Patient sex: M
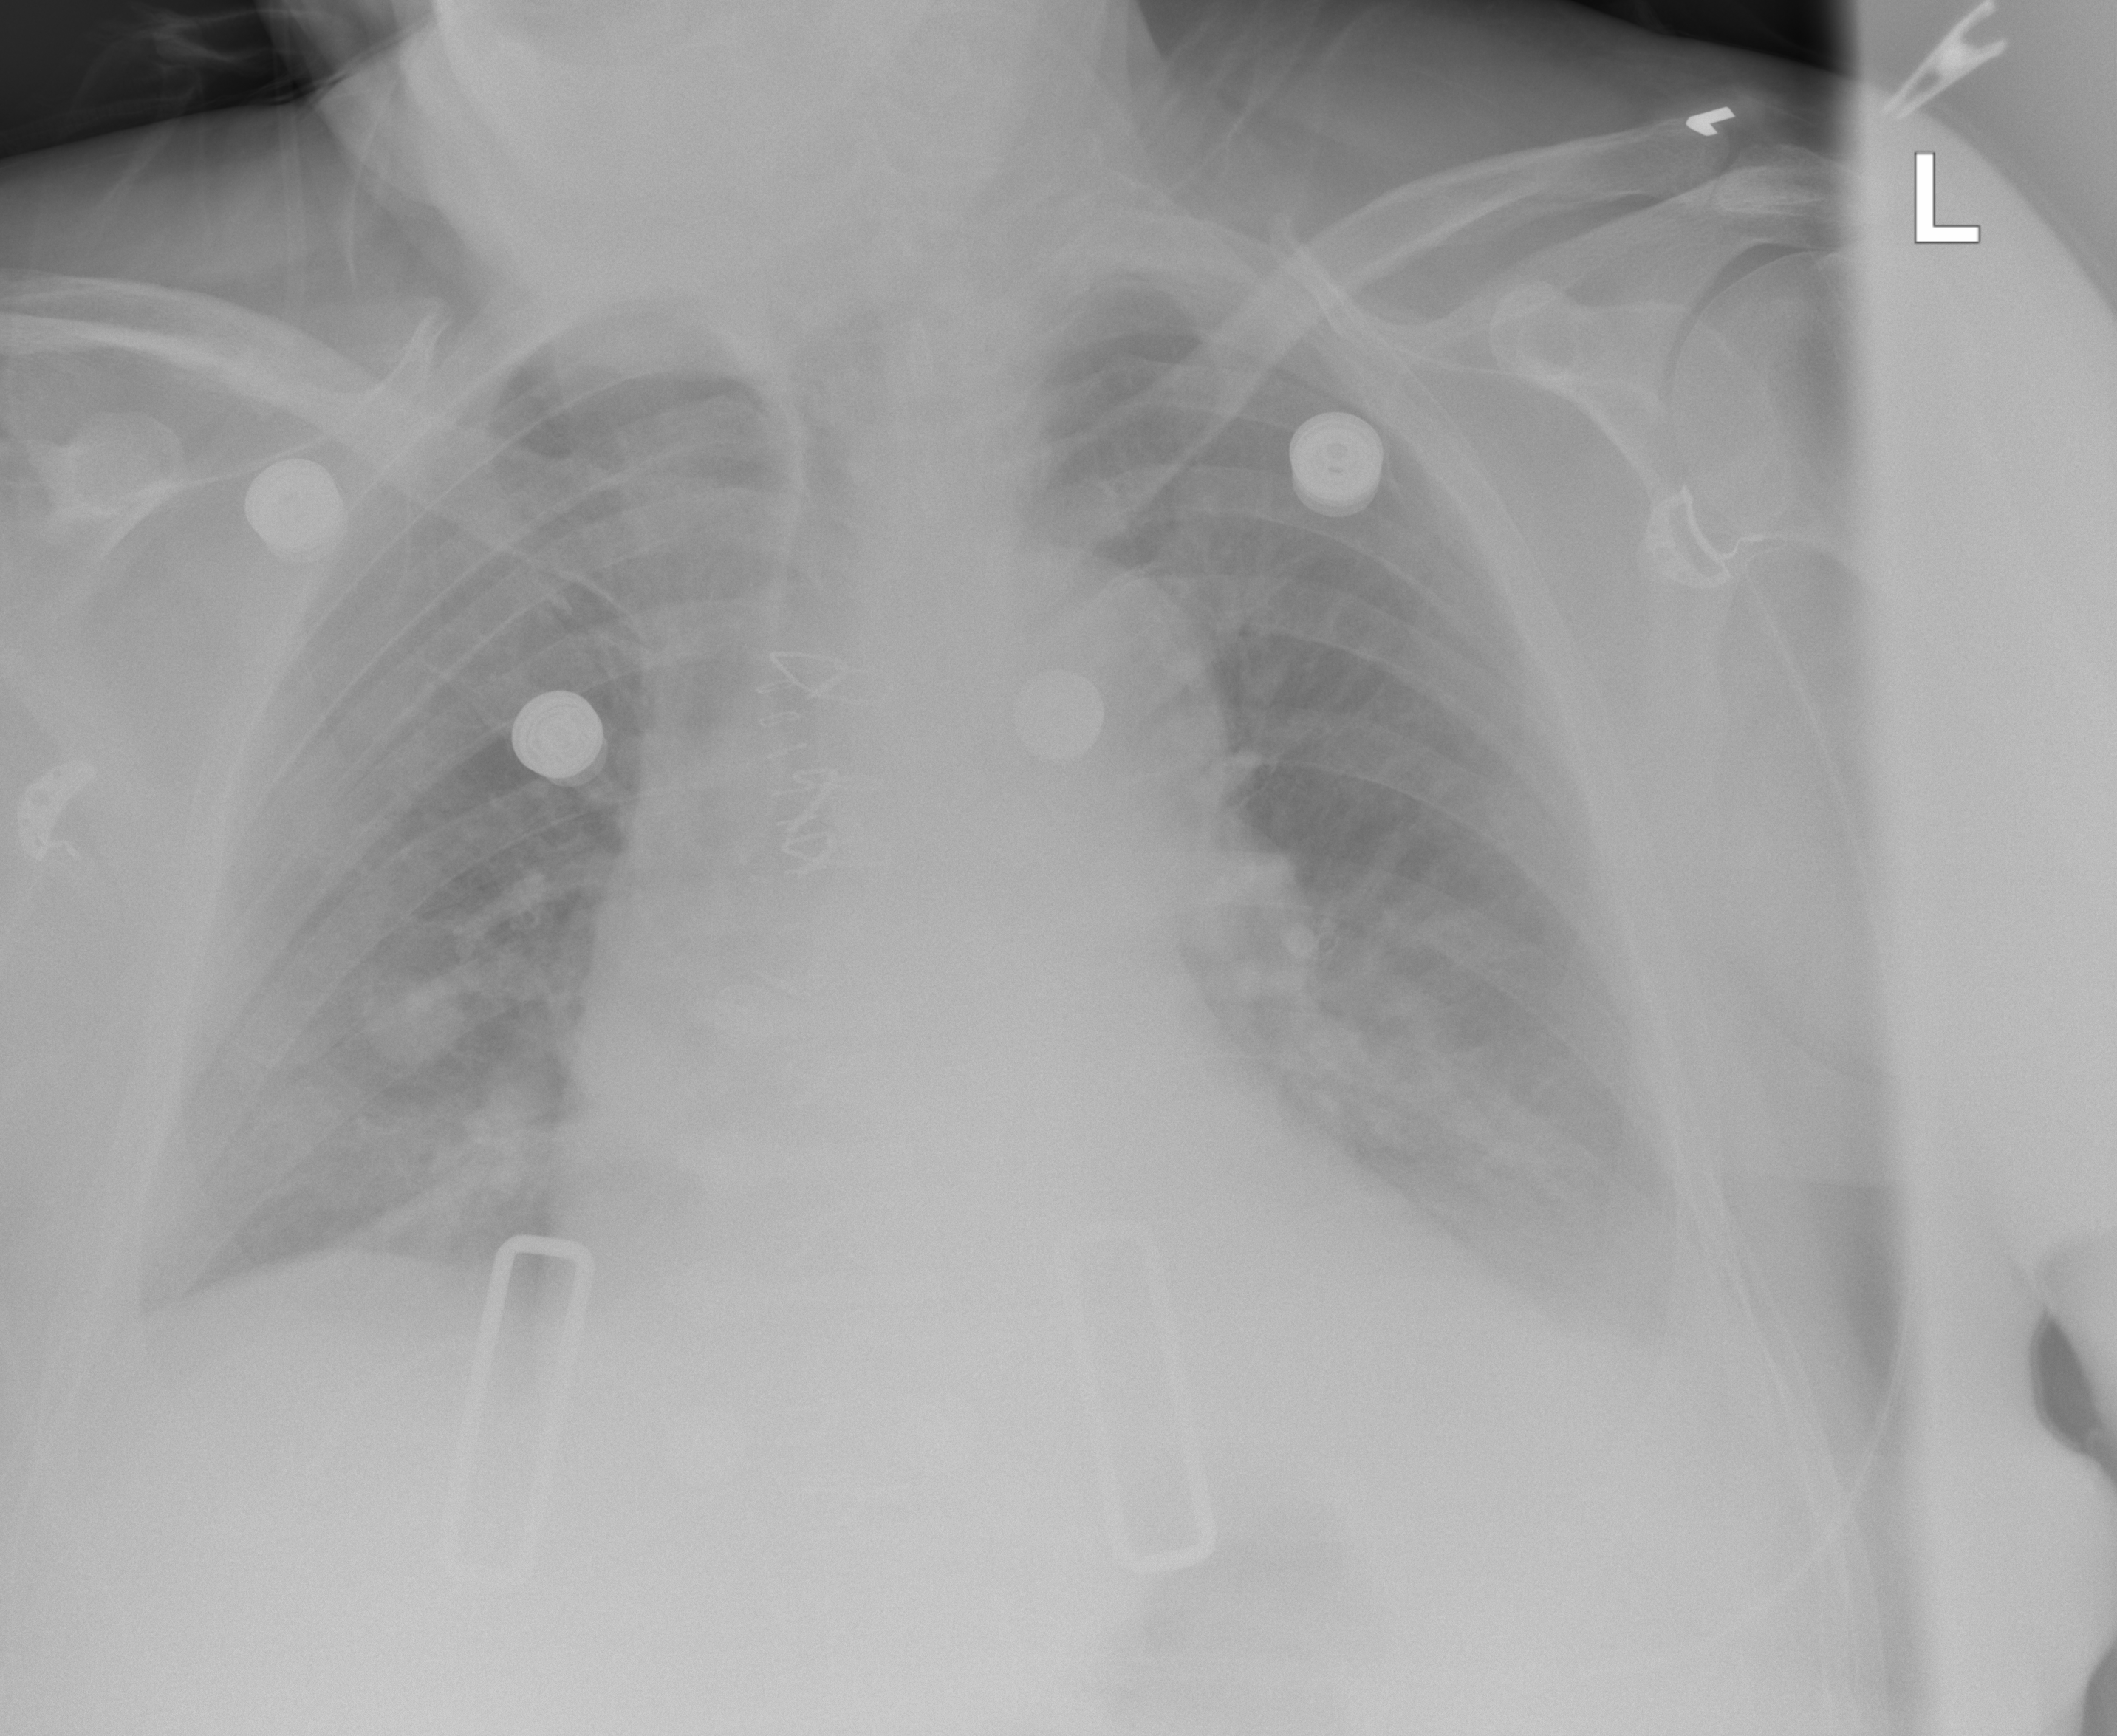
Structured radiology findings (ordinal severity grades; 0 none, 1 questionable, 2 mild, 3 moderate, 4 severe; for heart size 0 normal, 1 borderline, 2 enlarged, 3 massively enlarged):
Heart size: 2
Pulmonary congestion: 2
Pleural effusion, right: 0
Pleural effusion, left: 2
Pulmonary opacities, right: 2
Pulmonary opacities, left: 2
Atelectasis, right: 0
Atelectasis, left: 0